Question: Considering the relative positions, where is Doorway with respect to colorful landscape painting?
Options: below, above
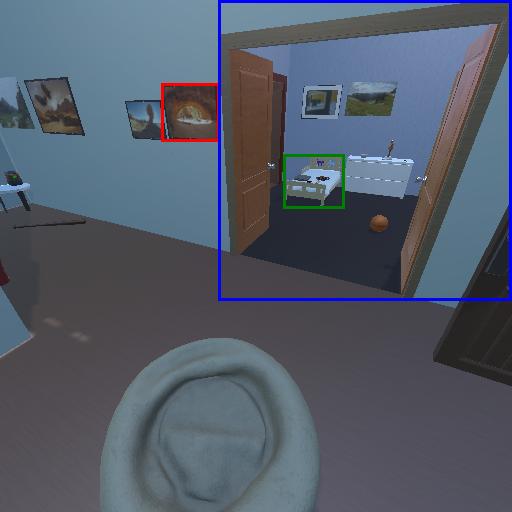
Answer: below